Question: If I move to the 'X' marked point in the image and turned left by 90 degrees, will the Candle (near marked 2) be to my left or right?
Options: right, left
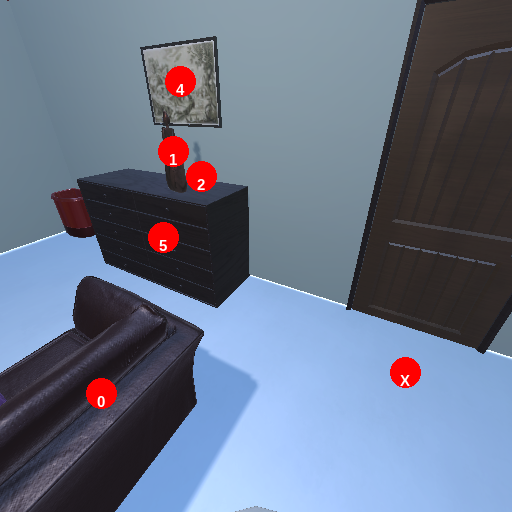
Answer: right